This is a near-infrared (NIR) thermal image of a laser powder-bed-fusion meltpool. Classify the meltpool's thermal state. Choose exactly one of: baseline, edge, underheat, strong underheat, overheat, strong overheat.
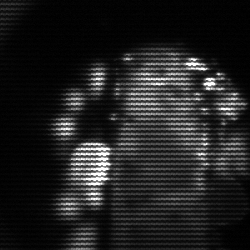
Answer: strong underheat